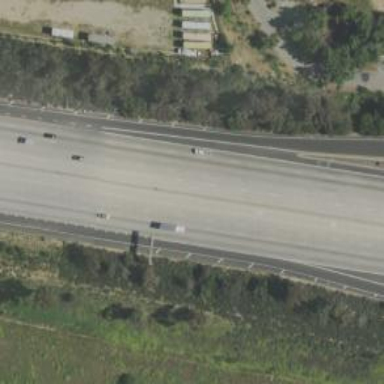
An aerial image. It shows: Motorway.